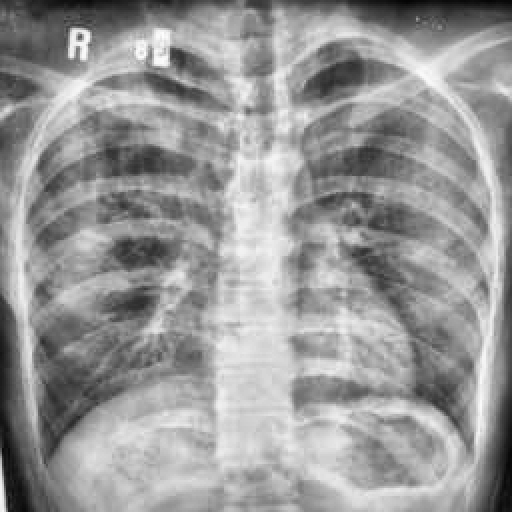
Finding: TUBERCULOSIS